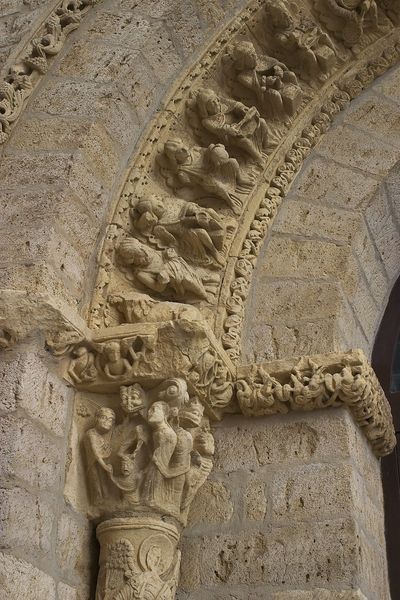
Titel: Kirche Santiago in Carrion de los Condes
Standort: Carrion de los Condes, Kirche Santiago (EU - E)
Schlagwörter: flügel, frauen, menschen, ocker, sitzen, braun, männer, stühle, säule, tür, hochformat, leute, ornament, architektur, stein, steine, kirche, figur, sitzend, personen, pflanzen, scheitel, engel, skulptur, statue, relief, sitz, bogen, hellbraun, mauer, figuren, rundbogen, thron, detail, ornamente, granit, tor, foto, fotografie, photographie, bögen, eingang, arkade, torbogen, mauerwerk, kathedrale, kapitell, ranke, photo, portal, sims, heiligenschein, gesims, skulpturen, plastiken, quader, statuen, sandstein, teufel, romanik, heilige, zier, symbolik, figürlich, archivolte, dämonen, ikonographie, figurenkapitell, totenköpfe, engelsflügel, meisel, säulenbogen, säulenkopf, kaitell, erie